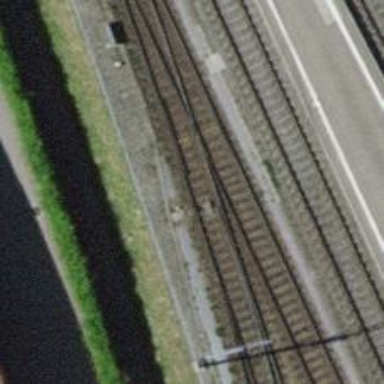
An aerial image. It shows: Railway switch.